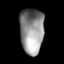
Tissue: lung
Cell type: T cells
Senescence score: 0.1816
Nuclear area (px): 1071
Mean DAPI intensity: 143.489